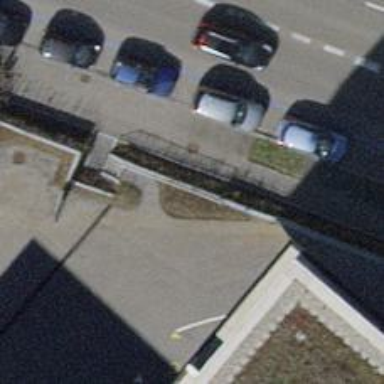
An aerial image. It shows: Concrete steps.